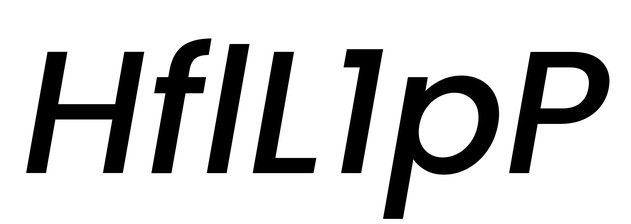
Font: Poppins-MediumItalic